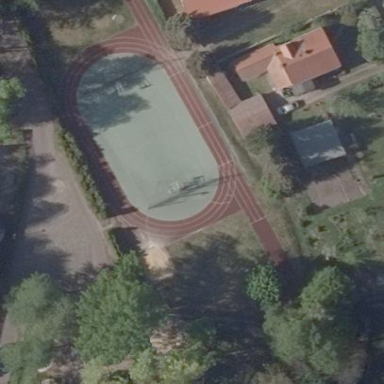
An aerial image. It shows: Basketball court on pitch.